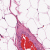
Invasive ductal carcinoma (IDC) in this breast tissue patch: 0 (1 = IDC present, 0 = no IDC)